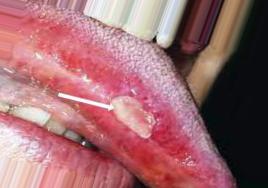
Condition: Mouth Ulcer